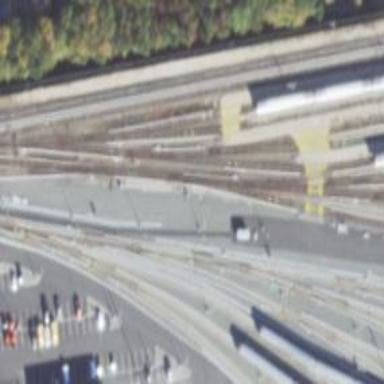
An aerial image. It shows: Electrified rail yard for railway service.